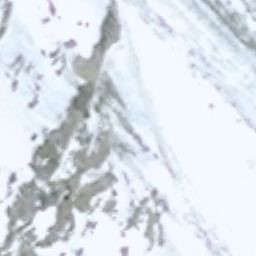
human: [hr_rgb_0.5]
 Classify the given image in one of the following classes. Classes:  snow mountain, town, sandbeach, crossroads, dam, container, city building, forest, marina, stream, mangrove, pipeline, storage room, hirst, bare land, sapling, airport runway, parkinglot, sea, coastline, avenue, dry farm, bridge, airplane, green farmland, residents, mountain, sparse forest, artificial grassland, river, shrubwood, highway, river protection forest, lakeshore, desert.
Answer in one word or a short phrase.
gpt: snow mountain